Question: I have the following table:

I'd like to execute a LINQ Query that serializes:
'''
{
"product-list": {
"products": [
{
"P_Flavor": [
"Berry",
"Cedar",
"Cherry",
"Coffee"
],
"P_Winery": [
"Lyeth"
],
"P_Body": [
"Elegant",
"Firm",
"Firm Tannins",
"Polished",
"Supple",
"Tannins"
],
"P_Name": "A Red Blend",
"P_DateReviewed": "08/31/95",
"P_WineID": 34699,
"P_Score": 5,
}
]
}
}
'''
I would normally use 'JavaScriptSerializer' to do this, however I would like to construct my own JSON payload.
'''
IList<record_property> recList = (from c in entities.record_property
select c).ToList();
var json = new JavaScriptSerializer().Serialize(recList);
'''
What would be the best way to do this?
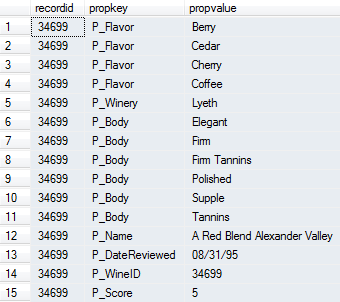
Answer: There may be a quicker/more concise way to do this, but I did it by combining a <URL> with a helper type.
The converter (simpler than it looks, inspired from <URL>:
'''
private class RecordPropertyJavaScriptConverter : JavaScriptConverter
{
private static readonly Type[] _supportedTypes = new[]
{
typeof(record_group)
};
public override IEnumerable<Type> SupportedTypes
{
get { return _supportedTypes; }
}
public override object Deserialize(IDictionary<string, object> dictionary, Type type, JavaScriptSerializer serializer)
{
if (type == typeof(record_group))
{
record_group obj = new record_group();
var kvp = dictionary.Single();
obj.Key = kvp.Key;
obj.Values = serializer.ConvertToType<IEnumerable<object>>(kvp.Value);
return obj;
}
return null;
}
public override IDictionary<string, object> Serialize(object obj, JavaScriptSerializer serializer)
{
var dataObj = obj as record_group;
if (dataObj != null)
{
return new Dictionary<string, object>
{
{dataObj.Key, dataObj.Values}
};
}
return new Dictionary<string, object>();
}
}
'''
The helper type:
'''
private class record_group
{
public string Key;
public IEnumerable<object> Values;
}
'''
The serialization code:
'''
var groups = recList.GroupBy(r => r.Key)
.Select(g => new record_group { Key = g.Key, Values = g.Select(r => r.Value) });
JavaScriptSerializer serializer = new JavaScriptSerializer();
serializer.RegisterConverters(new [] {new RecordPropertyJavaScriptConverter()});
string json = serializer.Serialize(groups);
'''
The output (with some tabs, newlines added by me):
'''
[{"P_Flavor":["Berry","Cedar","Cherry","Coffee"]},
{"P_Winery":["Lyeth"]},
{"P_Body":["Elegant","Firm","Firm Tannins","Polished","Supple","Tannins"]},
{"P_Name":["A Red Blend"]},
{"P_DateReviewed":["08/31/95"]},
{"P_WineID":[34699]},
{"P_Score":[5]}]
'''
Deserialization can then be done (using the same serializer instance from above) as follows:
'''
var deserialized = serializer.Deserialize<IEnumerable<record_group>>(json);
var properties = deserialized.SelectMany(g => g.Values.Select(v => new record_property { Key = g.Key, Value = v }));
'''